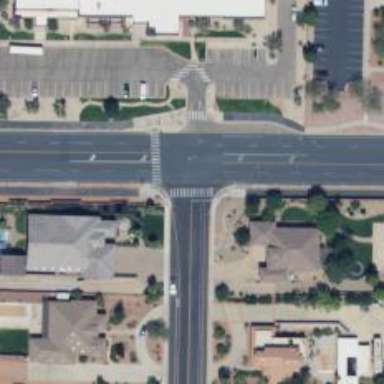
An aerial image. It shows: Marked crossing with zebra markings.